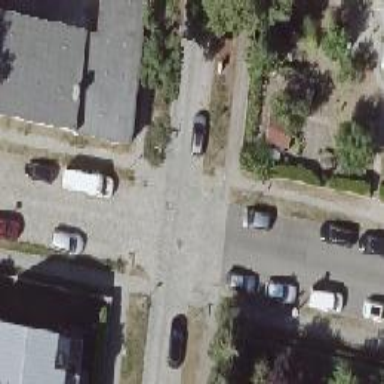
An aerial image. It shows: Sidewalk.